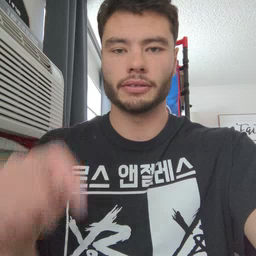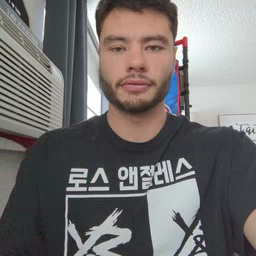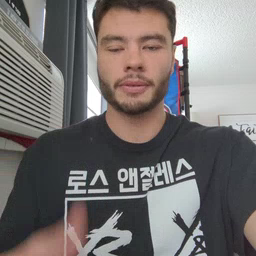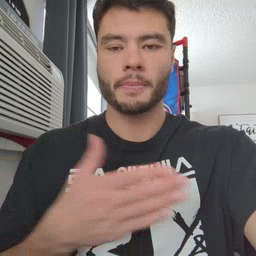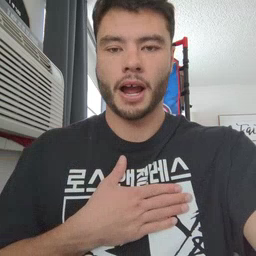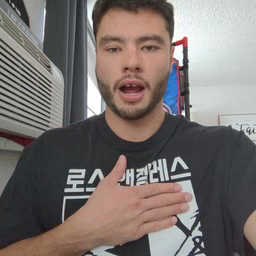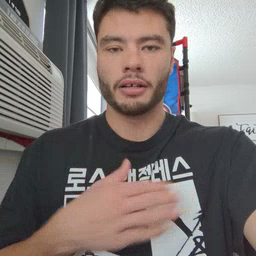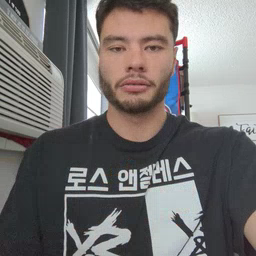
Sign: minemy